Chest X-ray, PA view. Patient: 59 years old, sex M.
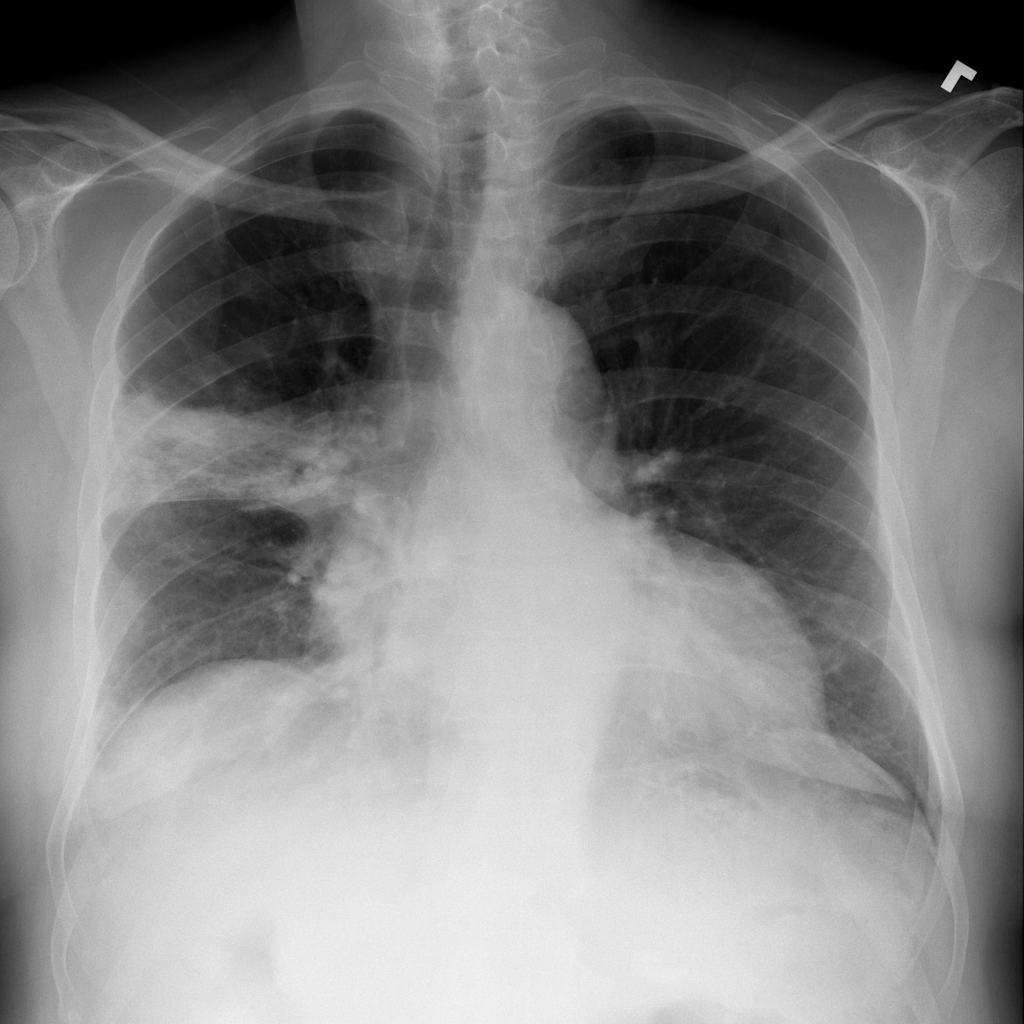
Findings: Cardiomegaly, Infiltration, Nodule